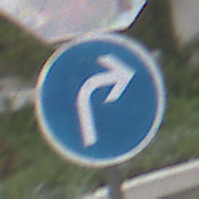
Verkehrszeichen: VorgeschriebeneFahrtrichtungRechts
Zusatzzeichen oben: Stop
Umgebung: Outdoor, Urban
Tageszeit: Midday
Wetter: Overcast
Licht: Natural
Jahreszeit: NotSpecified
Kontrast: LowContrast